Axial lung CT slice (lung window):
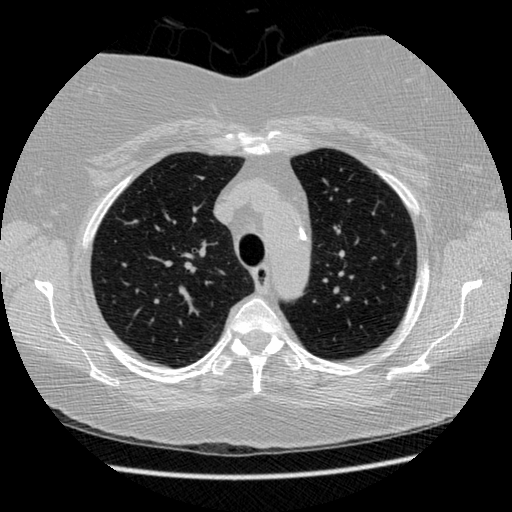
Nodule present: no